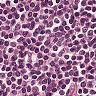
Metastatic tissue present: no